Question: I am working to update my app with 'CardCiew' widget, I already update some simple layout.
The problem that when I use a 'LinearLayout' set with 'layout_weight' attribute I get a different result I want.
## layout.xml
'''
<?xml version="1.0" encoding="utf-8"?>
<LinearLayout xmlns:android="http://schemas.android.com/apk/res/android"
xmlns:app="http://schemas.android.com/apk/res-auto"
android:layout_width="fill_parent"
android:layout_height="wrap_content"
android:background="@drawable/list_selector"
android:orientation="horizontal"
android:id="@+id/technologie_ll_item">
<android.support.v7.widget.CardView
android:layout_width="fill_parent"
android:layout_height="wrap_content">
<LinearLayout
android:layout_weight="10"
android:layout_height="wrap_content"
android:layout_width="wrap_content">
<LinearLayout
android:layout_width="0dp"
android:layout_height="wrap_content"
android:layout_weight="2">
<de.hdodenhof.circleimageview.CircleImageView
android:id="@+id/iv_logo_technologie"
android:layout_width="75dp"
android:layout_height="75dp"
app:border_width="2dp"
app:border_color="#99069d78"
android:src="@drawable/after"
android:paddingLeft="0dp" />
</LinearLayout>
<LinearLayout
android:layout_width="0dp"
android:layout_weight="5"
android:layout_height="fill_parent"
android:gravity="center_vertical"
android:orientation="vertical">
<TextView
android:id="@+id/tv_nom_technologie"
android:layout_width="match_parent"
android:layout_height="wrap_content"
android:textSize="17dp"
android:textAllCaps="true"
android:paddingLeft="10dp"
android:gravity="center_vertical"
android:text="Orthodontics"/>
</LinearLayout>
<LinearLayout
android:layout_width="0dp"
android:layout_weight="1"
android:layout_height="fill_parent"
android:gravity="right"
android:orientation="horizontal">
<ImageView
android:layout_width="wrap_content"
android:layout_height="wrap_content"
android:src="@drawable/indic" />
</LinearLayout>
</LinearLayout>
</android.support.v7.widget.CardView>
</LinearLayout>
'''
# Result

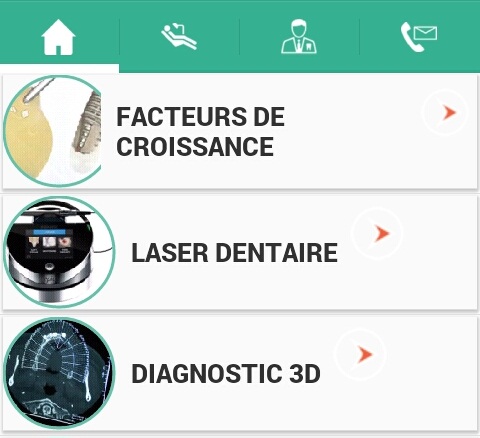
Answer: Maybe this can help you.
# Approach 1
(Note i have changed your 'CircleImageView' with a 'Imageview' so i could make it works without errors ;))
'''
<LinearLayout xmlns:android="http://schemas.android.com/apk/res/android"
android:layout_width="fill_parent"
android:layout_height="wrap_content"
android:orientation="horizontal"
android:id="@+id/technologie_ll_item">
<android.support.v7.widget.CardView
android:layout_width="fill_parent"
android:layout_height="wrap_content">
<LinearLayout
android:weightSum="10"
android:layout_height="wrap_content"
android:layout_width="match_parent">
<LinearLayout
android:layout_width="0dp"
android:layout_height="wrap_content"
android:layout_weight="2">
<ImageView
android:id="@+id/iv_logo_technologie"
android:layout_width="75dp"
android:layout_height="75dp"
android:paddingLeft="0dp" />
</LinearLayout>
<TextView
android:id="@+id/tv_nom_technologie"
android:layout_width="0dp"
android:layout_weight="7"
android:layout_height="wrap_content"
android:textSize="17sp"
android:textAllCaps="true"
android:paddingLeft="10dp"
android:layout_gravity="center_vertical"
android:text="Orthodontics" />
<LinearLayout
android:layout_width="0dp"
android:layout_weight="1"
android:layout_height="fill_parent"
android:gravity="right"
android:orientation="horizontal">
<ImageView
android:layout_width="wrap_content"
android:layout_height="wrap_content" />
</LinearLayout>
</LinearLayout>
</android.support.v7.widget.CardView>
'''
As you can see you will have 1 'LinearLayout' which 'android:weightSum' is 10 (just to make the proportion better) that holds the 3 components. The first 'LinearLayout' container that holds the 'CircleImageView' (aka 'ImageView' in my code) will have a 'android:layout_weight' of 2, the text will have a 'android:layout_weight' of 7, and the arrow container will have a 'android:layout_weight' of 1.
Maybe you can get rid of the 'LinearLayout' that holds the arrow, and set the weight directly in the 'ImageView', i think that if you apply the arrow as 'android:src' it will be resized respecting the scale of the image given, but I am not sure about this now.
## Approach 2:
Another solution will be the 'RelativeLayout', as the code below:
'''
<?xml version="1.0" encoding="utf-8"?>
<LinearLayout xmlns:android="http://schemas.android.com/apk/res/android"
android:layout_width="fill_parent"
android:layout_height="wrap_content"
android:orientation="horizontal"
android:id="@+id/technologie_ll_item">
<android.support.v7.widget.CardView
android:layout_width="fill_parent"
android:layout_height="wrap_content">
<RelativeLayout
android:layout_width="match_parent"
android:layout_height="wrap_content">
<!-- CircleImageView here -->
<ImageView
android:id="@+id/iv_logo_technologie"
android:layout_width="75dp"
android:layout_height="75dp"
android:layout_alignParentLeft="true"
android:layout_centerVertical="true"
android:paddingLeft="0dp" />
<!-- Arrow drawable here -->
<ImageView
android:id="@+id/arrow"
android:layout_alignParentRight="true"
android:layout_centerVertical="true"
android:layout_width="wrap_content"
android:layout_height="wrap_content" />
<!-- Text here, between circle and arrow -->
<TextView
android:id="@+id/tv_nom_technologie"
android:layout_width="match_parent"
android:layout_height="wrap_content"
android:textSize="17sp"
android:layout_toRightOf="@id/iv_logo_technologie"
android:layout_toLeftOf="@id/arrow"
android:textAllCaps="true"
android:paddingLeft="10dp"
android:layout_centerVertical="true"
android:text="Orthodontics" />
</RelativeLayout>
</android.support.v7.widget.CardView>
</LinearLayout>
'''
With this you remove the 'LinearLayout' and you will have only 3 components, maybe better for perfomance.
Hope some of this will help you mate.
Regards!